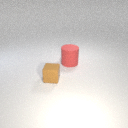
small brown rubber cube to the left of large red rubber cylinder